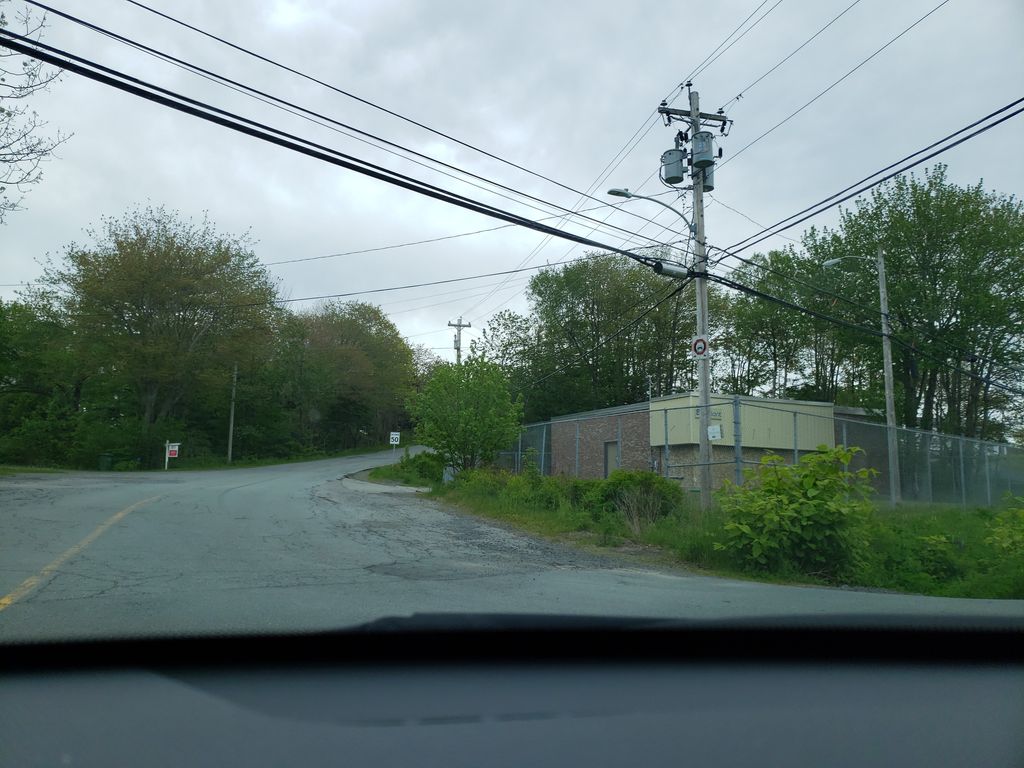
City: halifax